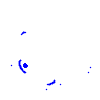
Particle: electron